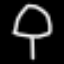
Label: mushroom